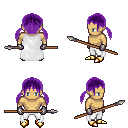
a pixel art fantasy rpg character, male body template, human, tanned skin, white cape, white pants, purple twin-tailed hairstyle, metal gloves, gold boots, spear, four views (front, back, left, right), 2x2 character sprite sheet, small pixel art, hard edges, no anti-aliasing